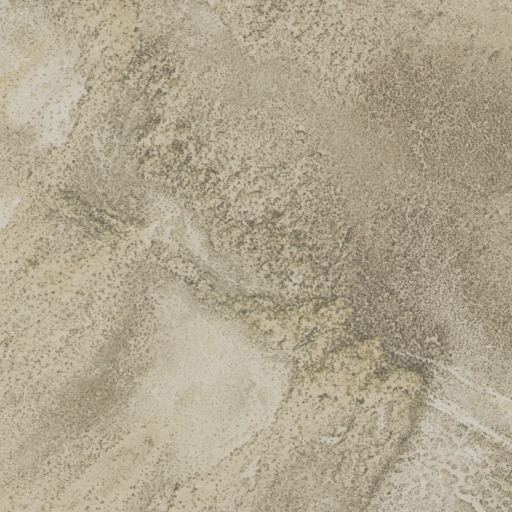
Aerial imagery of valley in Utah named Dick Palmer Wash containing shrub and grassland